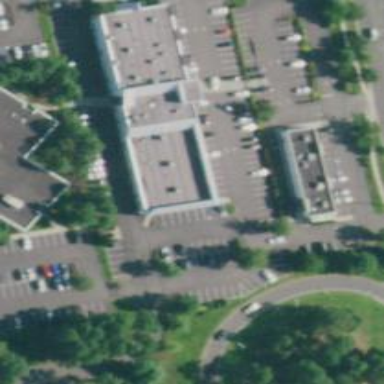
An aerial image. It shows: Government office related to transportation.